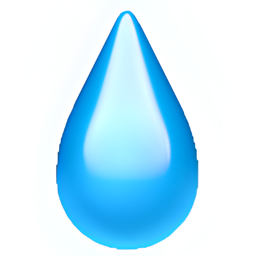
Name: droplet
Emoji: 💧
Group: Travel & Places
Sub-group: sky & weather